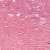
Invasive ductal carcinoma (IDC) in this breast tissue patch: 0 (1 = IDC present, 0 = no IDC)